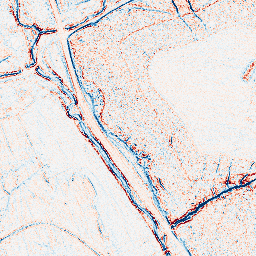
Category: edge_preserving
Decomposition family: bilateral
Decomposition parameters: d: 5
sigma_color: 25
sigma_space: 150
Upsampling method: regularized
Upsampling parameters: scale: 4
lambda_reg: 0.01
Upsampling scale: 4